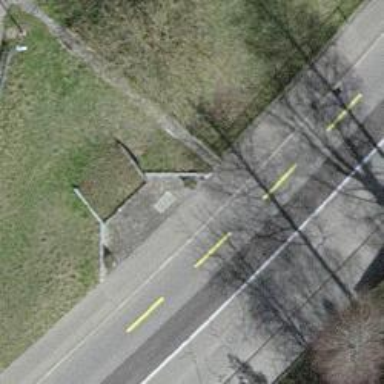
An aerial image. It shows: Road with steps.